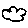
Label: cloud